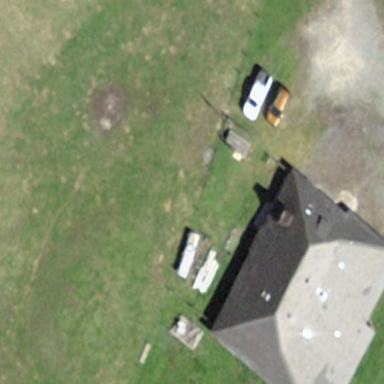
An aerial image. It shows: Cabin is depicted in the image.